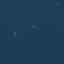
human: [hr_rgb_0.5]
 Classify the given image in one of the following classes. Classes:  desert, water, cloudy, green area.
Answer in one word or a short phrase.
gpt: water